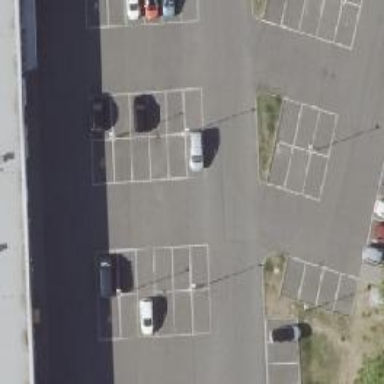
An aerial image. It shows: Asphalt parking aisle off service road.